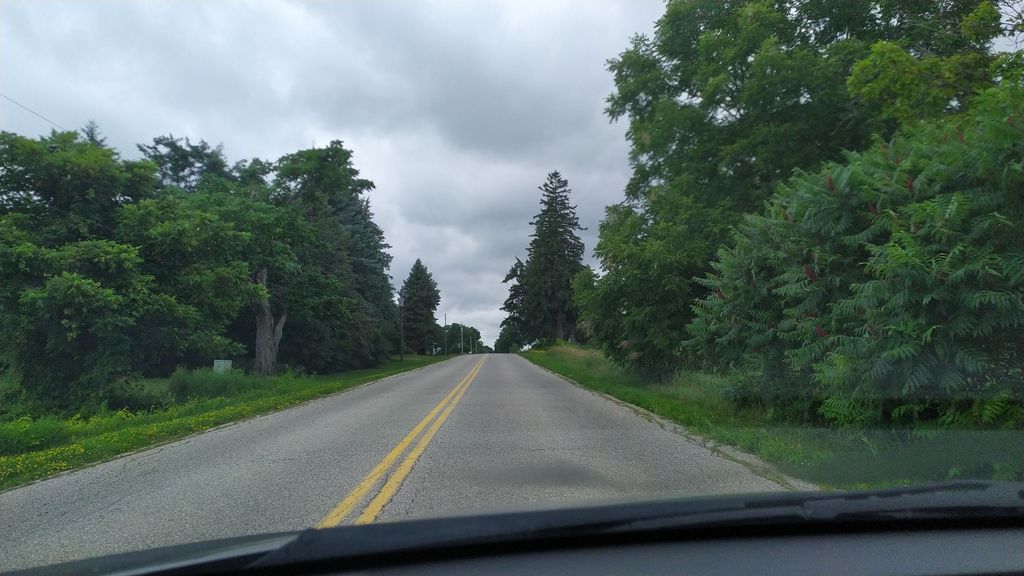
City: kitchener-waterloo